Question: I want to replace a '@VERSION@' token in a java source file with a version before building (Gradle is my build system of choice).
In my current script 'ant.replace(file: 'src/main/java/randers/notenoughvocab/main/Reference.java', token: '@VERSION@', value: version)' it replaces the occurrences of '@VERSION@' in the actual source file, so after a build all occurrences of the pattern have been replaced by the version and if I change the version the the gradle build file it will no longer find any patterns in there and the version will not update.
I have also seen a task <URL>, but I do not get what values need to be applied for my specific project.
The project layout for my project, if that is needed:

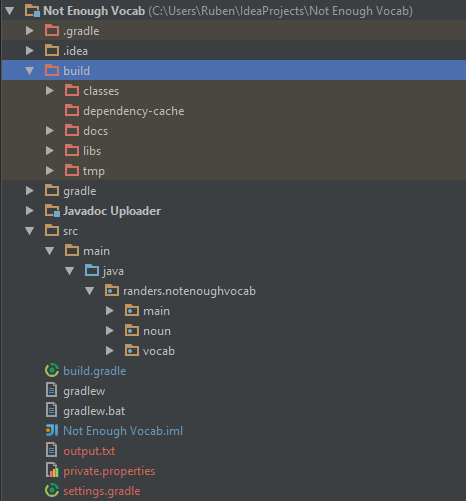
Answer: You only need to replace '@VERSION@' tokens before releasing your software to the public. Here I defined a task 'compileForRelease' that accomplishes it:
'''
import org.apache.tools.ant.filters.ReplaceTokens
task sourcesForRelease(type: Copy) {
from 'src/main/java'
into 'build/adjustedSrc'
filter(ReplaceTokens, tokens: [VERSION: '2.3.1'])
}
task compileForRelease(type: JavaCompile, dependsOn: sourcesForRelease) {
source = sourcesForRelease.destinationDir
classpath = sourceSets.main.compileClasspath
destinationDir = file('build/adjustedClasses')
}
'''
I don't recommend messing with standard tasks defined by the Java plugin because that would add unnecessary overhead to each and every build.